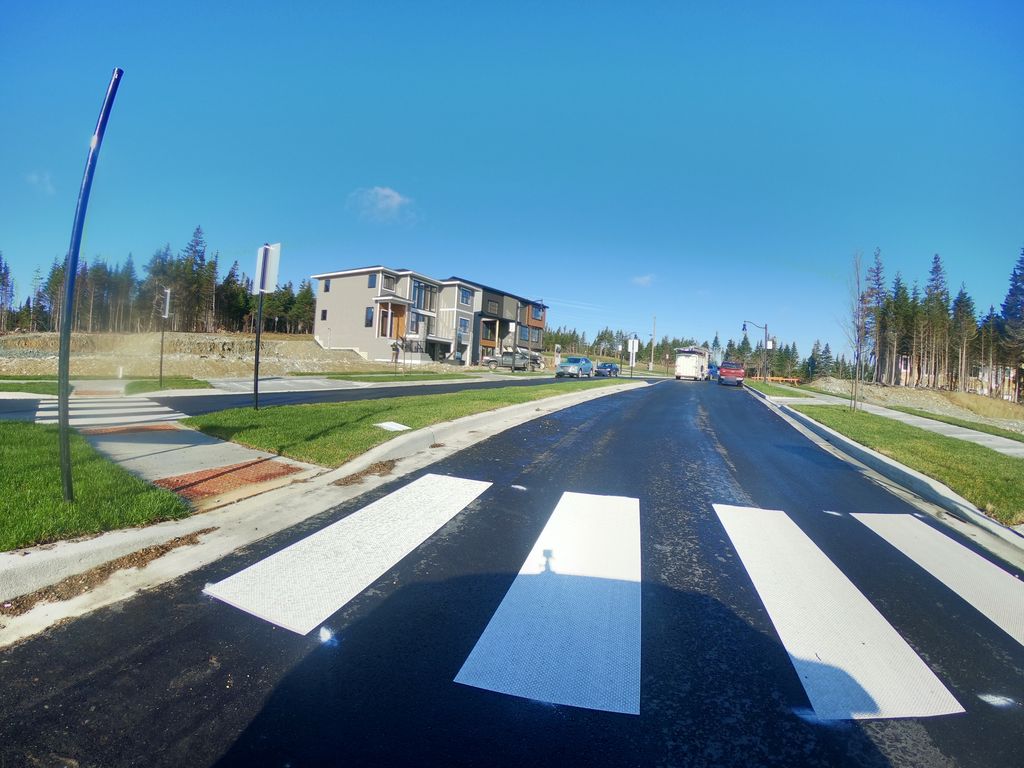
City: st_johns